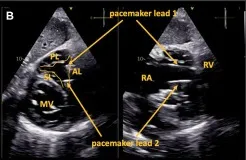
Case 3: Anterior leaflet impingement by a pacemaker lead. Leaflet impingement of the anterior leaflet causes "torrential" tricuspid regurgitation (C). AL, anterior leaflet; PL, posterior leaflet; SL, septal leaflet; RA, right atrium; RV, right ventricle; LA, left atrium; TV, tricuspid valve; MV, mitral valve.
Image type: radiology (ultrasound)